Question: I have the following JavaScript
'''
var changesSaved = true;
$(document).ready(function () {
$(".applyChanges").click(function (e) {
e.preventDefault();
var id = (this).id;
var dayofweek = document.getElementById("dayofweek" + id).value;
var hour = document.getElementById("hour" + id).value;
var duration = document.getElementById("duration" + id).value;
$.ajax({
url: '@Url.Action("ApplyChanges")',
type: 'POST',
data: {
id: id,
dayofweek: dayofweek,
hour: hour,
duration: duration
},
success: function (data) {
$('#Calendar').fullCalendar('refetchEvents')
$('#Calendar2').fullCalendar('refetchEvents')
changesSaved = false;
}
});
});
});
window.onbeforeunload = function () {
if (changesSaved == true) {
return true;
} else {
return ("You havent saved your changes. Are you sure you want to leave the page?")
}
}
'''
but the message is being prompted regardless of what 'changesSaved' is set too.
What actually I actually get is the following:

or if 'changesSaved' is set to false it says false instead.
Can I not do this ?
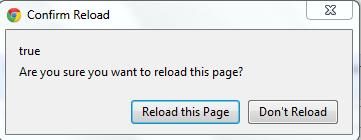
Answer: '''
<body onbeforeunload="return bye()">
function bye(){
if(changesSaved) {
return "You havent saved your changes."
}
}
'''
This is how I do it.
or in pure JavaScript:
'''
window.onbeforeunload = function() {
if (changesSaved) {
return "You haven't saved your changes.";
}
};
'''